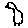
Label: bird